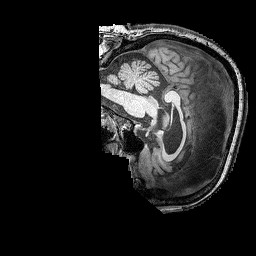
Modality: T1w
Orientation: sagittal
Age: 57
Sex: male
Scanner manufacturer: siemens
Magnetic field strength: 3 T
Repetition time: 2.25 s
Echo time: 0.00415 s